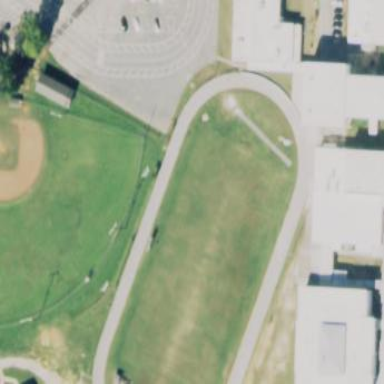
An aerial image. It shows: Athletics track located on leisure land.